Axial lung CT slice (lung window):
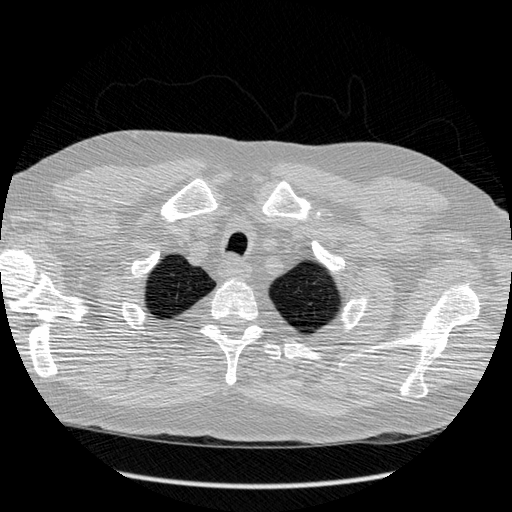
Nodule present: no